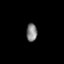
Tissue: prostate
Cell type: Endothelial cells
Senescence score: 0.6859
Nuclear area (px): 189
Mean DAPI intensity: 130.481